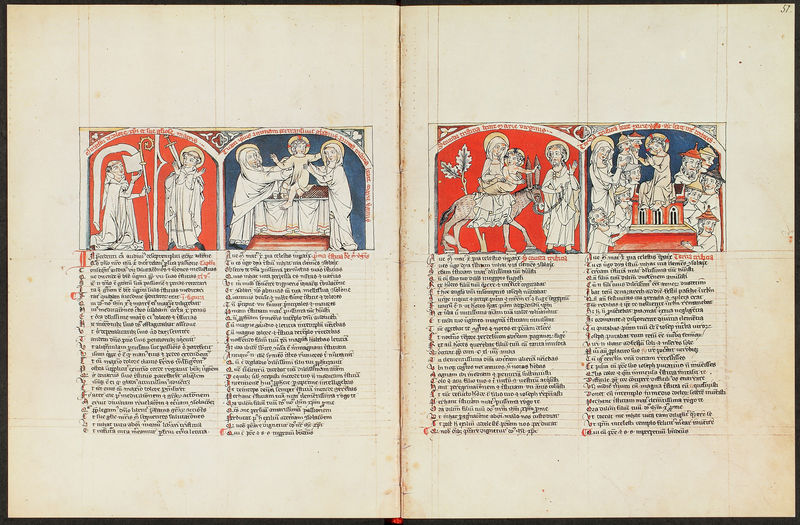
Titel: Speculum humanae salvationis; Codex Cremifanensis 243
Institution: Kremsmünster, Stiftsbibliothek
Schlagwörter: blau, blätter, frauen, menschen, orange, säulen, rot, bibel, kirche, kind, esel, schrift, bogen, stab, fahne, spalten, flucht, buch, druck, initialen, seite, illustration, schwert, text, buchstaben, buchdruck, buchseite, heiligenschein, seiten, jesus, mittelalter, heilige, zeilen, maria, szenen, letter, farbdruck, altdeutsch, handschrift, josef, testament, geschichten, buchmalerei, manuskript, gotische schrift, zweifärbig